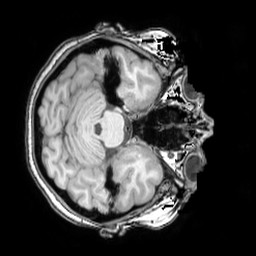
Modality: T1w
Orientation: axial
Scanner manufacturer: philips
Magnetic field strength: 3 T
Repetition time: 0.008117 s
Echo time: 0.003712 s